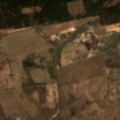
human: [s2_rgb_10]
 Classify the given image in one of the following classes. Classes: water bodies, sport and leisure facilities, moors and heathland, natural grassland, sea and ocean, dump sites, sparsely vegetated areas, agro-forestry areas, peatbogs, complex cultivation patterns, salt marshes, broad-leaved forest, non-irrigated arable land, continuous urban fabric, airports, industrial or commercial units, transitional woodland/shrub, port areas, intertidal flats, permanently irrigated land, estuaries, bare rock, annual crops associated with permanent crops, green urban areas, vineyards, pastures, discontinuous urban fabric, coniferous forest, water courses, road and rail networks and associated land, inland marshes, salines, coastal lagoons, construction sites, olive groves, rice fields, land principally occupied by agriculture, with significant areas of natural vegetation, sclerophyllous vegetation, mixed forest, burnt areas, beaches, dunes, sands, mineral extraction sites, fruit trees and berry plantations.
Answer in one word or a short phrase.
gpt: non-irrigated arable land, pastures, coniferous forest, mixed forest, transitional woodland/shrub